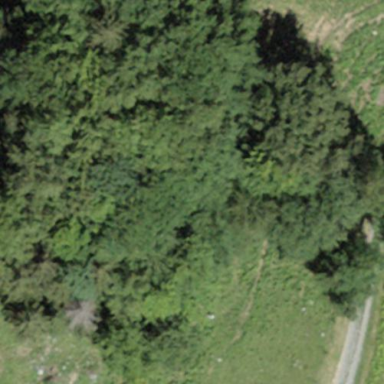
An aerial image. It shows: Mixed woodland with various types of leaves.